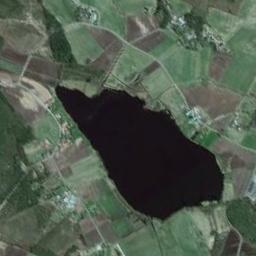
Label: lake